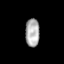
Tissue: lung
Cell type: T cells
Senescence score: 0.1987
Nuclear area (px): 389
Mean DAPI intensity: 173.386